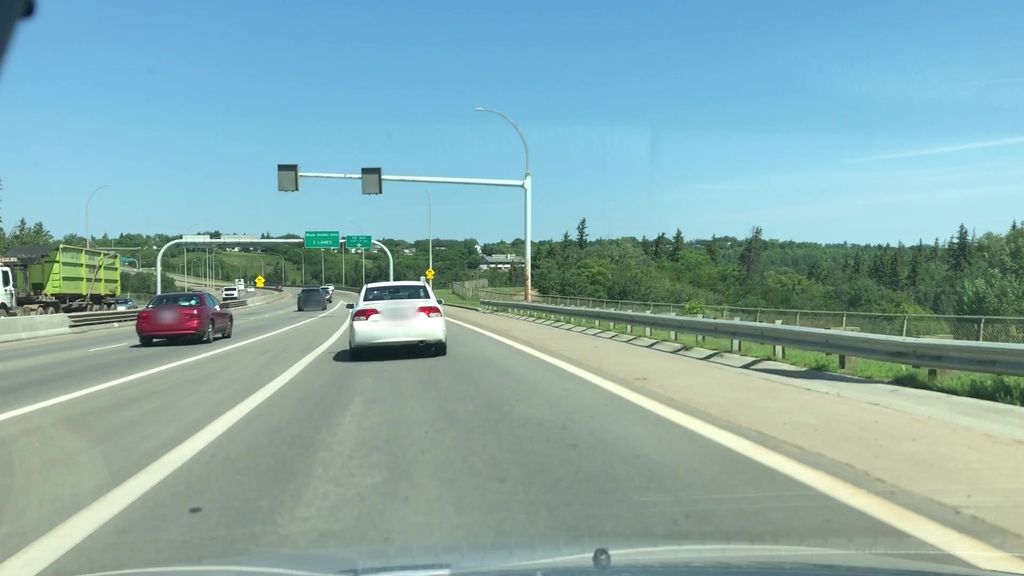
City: edmonton